Frequency: 90000
Velocity: 0,279
Power: 46,5
Pulse duration: 0,0000001
Pass count: 1
Magnification: 10
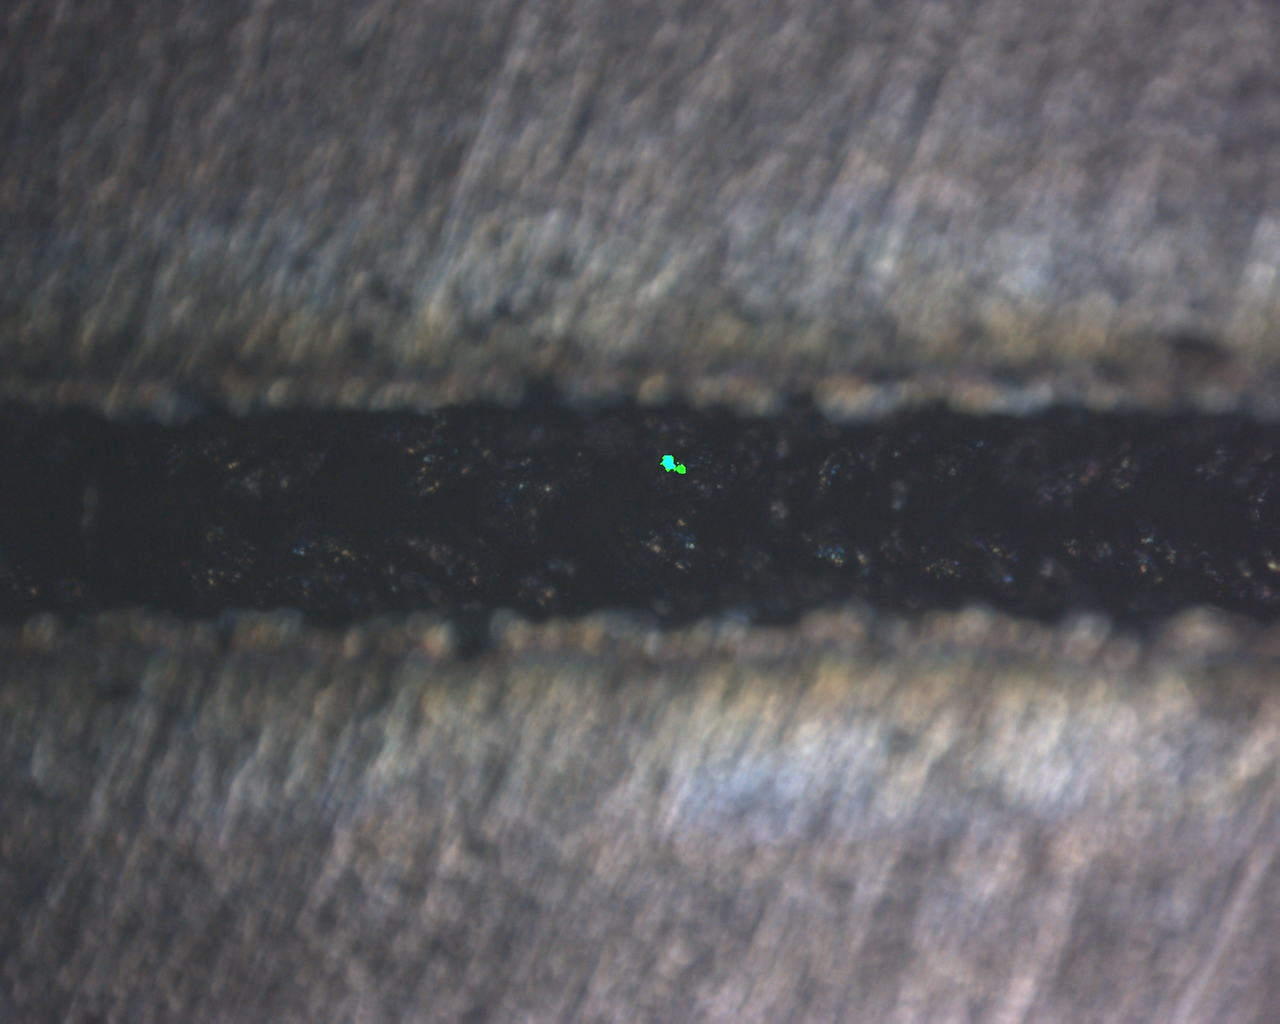
Measured width: 117.366
Other width: 95.975